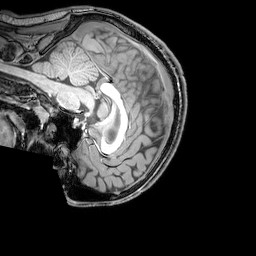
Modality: T1w
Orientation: sagittal
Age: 21
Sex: male
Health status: healthy
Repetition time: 0.081 s
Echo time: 0.037 s